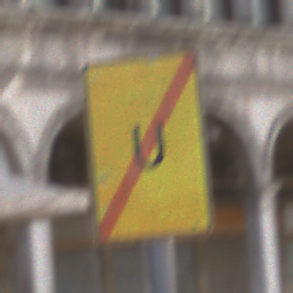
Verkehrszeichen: EndeUmleitung
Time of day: SunriseSunset
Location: Outdoor (Urban)
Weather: PartlyCloudy
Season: NotSpecified
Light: Natural